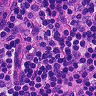
Metastatic tissue present: no